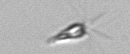
Label: Calciopappus